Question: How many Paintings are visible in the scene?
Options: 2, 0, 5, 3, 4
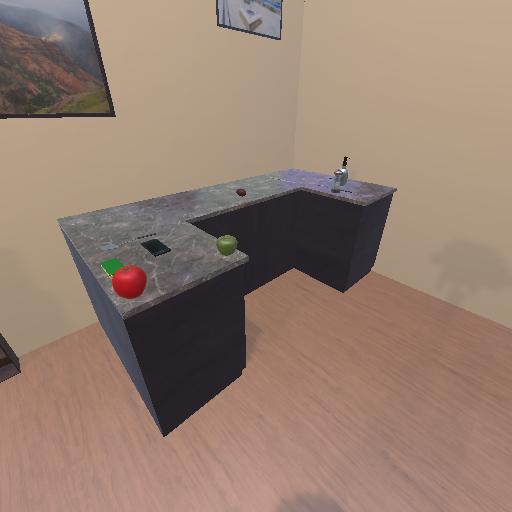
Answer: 2